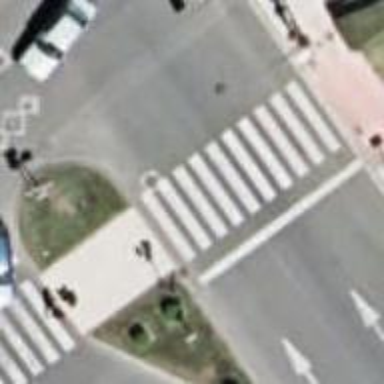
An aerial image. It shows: Crossing with traffic signals.